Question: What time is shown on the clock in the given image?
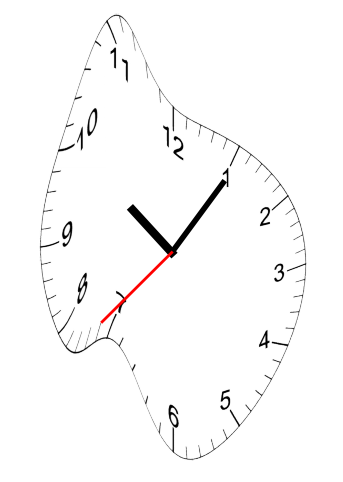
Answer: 10:05:37